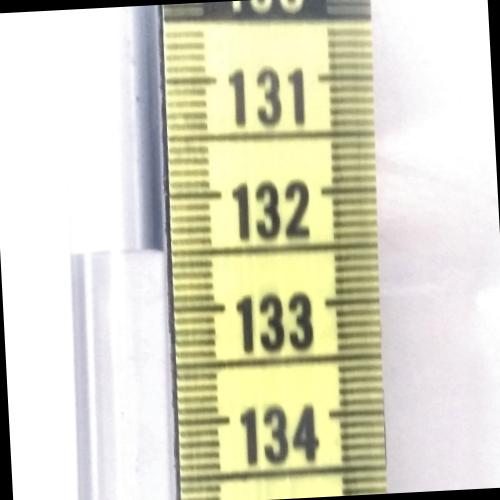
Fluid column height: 132.5 cm